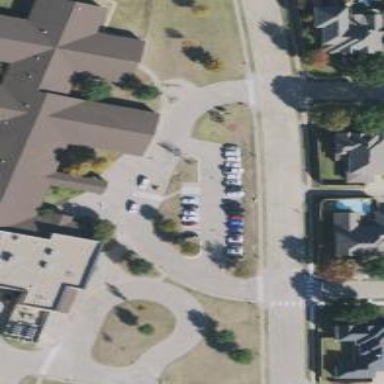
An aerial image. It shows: Parking space.